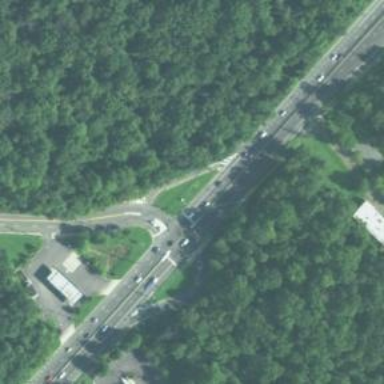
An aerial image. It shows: Trunk_link highway with jughandle junction.